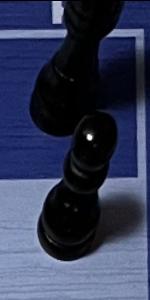
Label: Pawn_Black